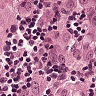
Metastatic tissue present: yes